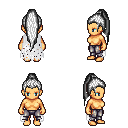
a pixel art fantasy rpg character, female body template, human, tanned skin, white tattered cape, metal pants, white extra-long topknot hairstyle, four views (front, back, left, right), 2x2 character sprite sheet, small pixel art, hard edges, no anti-aliasing